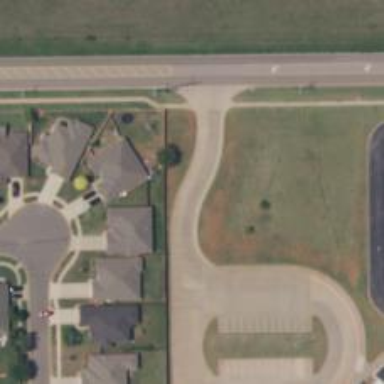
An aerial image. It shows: Driveway.